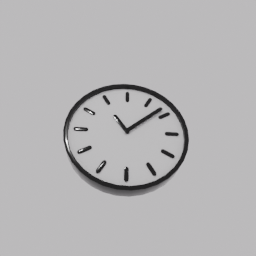
Label: appliances